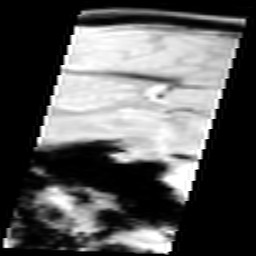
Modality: inplaneT1
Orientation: sagittal
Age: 31
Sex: male